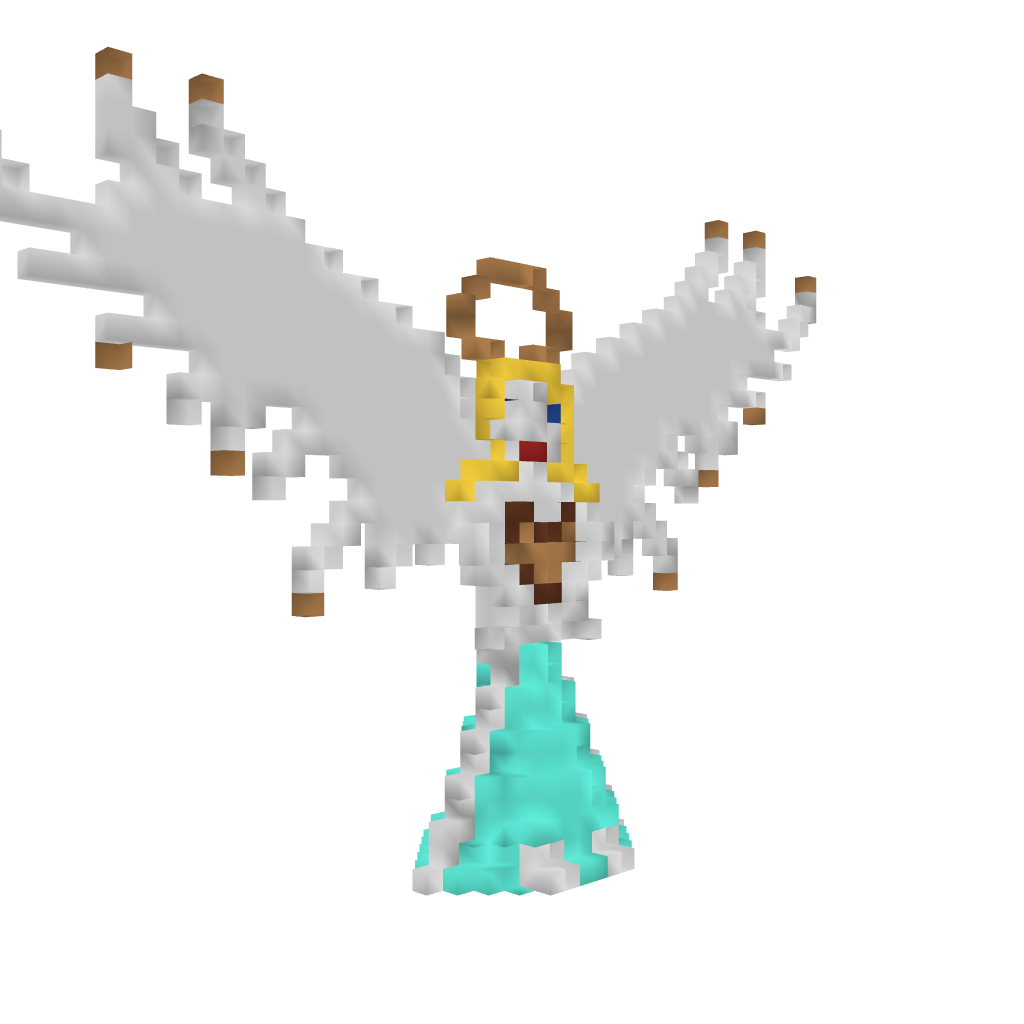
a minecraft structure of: Little Angel